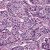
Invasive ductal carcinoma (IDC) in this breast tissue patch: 1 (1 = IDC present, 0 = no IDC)